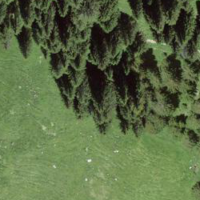
EUNIS habitat code: 24
Species observed at this site:
Astrantia major